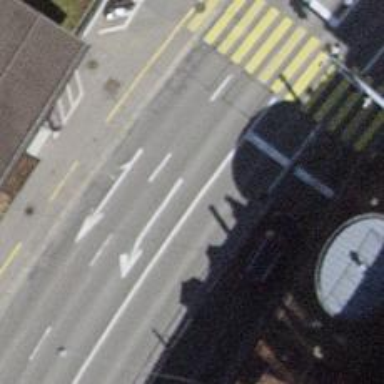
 there is sidewalk and designated lane for cyclists."